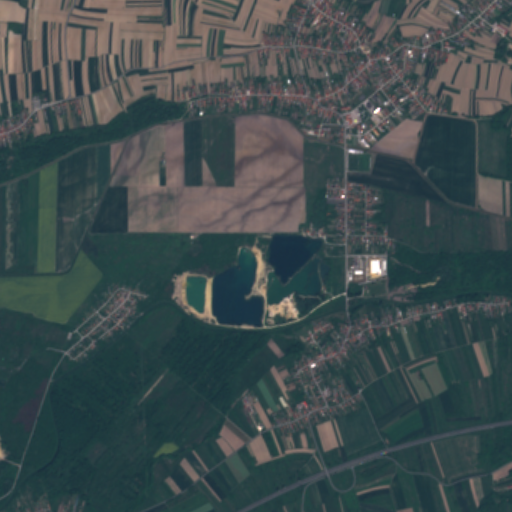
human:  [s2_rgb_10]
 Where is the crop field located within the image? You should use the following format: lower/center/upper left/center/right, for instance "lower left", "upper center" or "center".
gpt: The crop field is located in the left of the image.
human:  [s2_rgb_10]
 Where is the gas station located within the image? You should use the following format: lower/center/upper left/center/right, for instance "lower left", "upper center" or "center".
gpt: The gas station is located in the center right of the image.
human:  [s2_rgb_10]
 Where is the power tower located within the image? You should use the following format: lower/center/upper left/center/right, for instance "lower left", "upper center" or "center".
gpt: The power tower is located in the left of the image.
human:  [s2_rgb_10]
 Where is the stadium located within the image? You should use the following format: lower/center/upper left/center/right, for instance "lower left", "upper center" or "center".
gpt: The stadium is located in the upper right of the image.
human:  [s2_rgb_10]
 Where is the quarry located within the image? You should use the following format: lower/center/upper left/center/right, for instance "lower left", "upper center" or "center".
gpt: There is no quarry in the image.